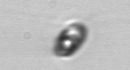
Label: flagellate